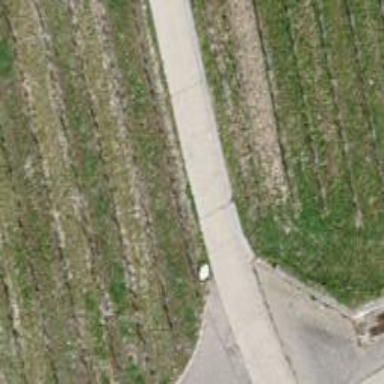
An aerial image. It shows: Well-maintained track road with grade 1 tracktype.